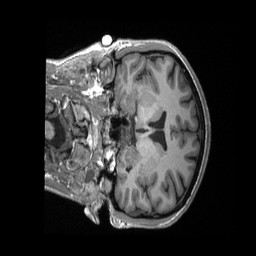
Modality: T1w
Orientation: coronal
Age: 37
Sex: female
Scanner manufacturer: siemens
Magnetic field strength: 3 T
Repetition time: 2.4 s
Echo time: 0.00224 s